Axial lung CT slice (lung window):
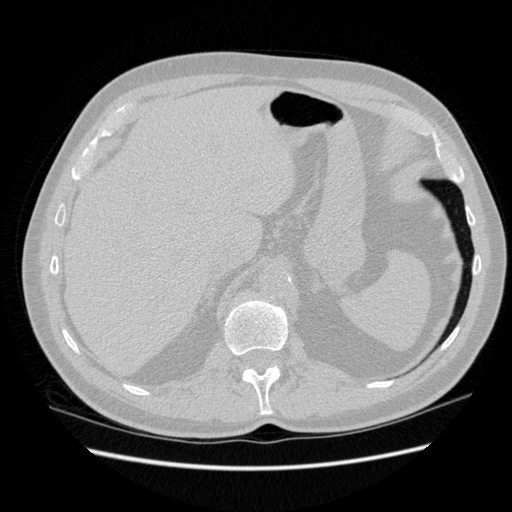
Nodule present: no